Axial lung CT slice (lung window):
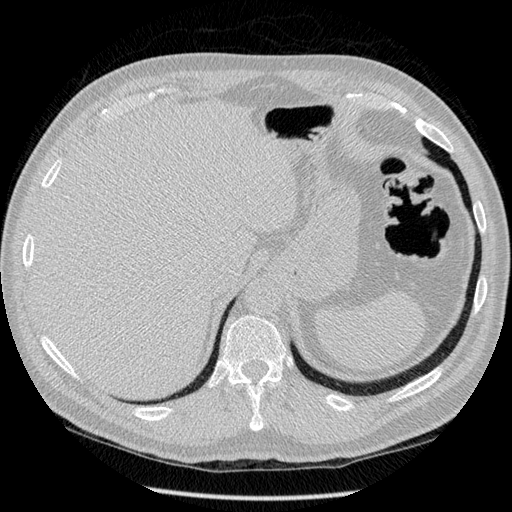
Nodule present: no